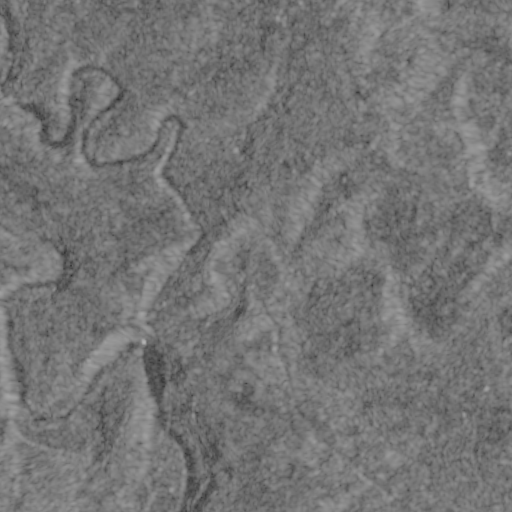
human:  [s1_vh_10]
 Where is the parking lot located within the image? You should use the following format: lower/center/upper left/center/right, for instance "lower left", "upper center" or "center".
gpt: The parking lot is located in the upper left of the image.
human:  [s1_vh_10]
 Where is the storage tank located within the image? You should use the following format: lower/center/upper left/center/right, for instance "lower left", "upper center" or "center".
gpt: The storage tank is located in the center left of the image.
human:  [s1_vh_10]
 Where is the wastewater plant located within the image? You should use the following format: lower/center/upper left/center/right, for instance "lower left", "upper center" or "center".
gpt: The wastewater plant is located in the lower left of the image.
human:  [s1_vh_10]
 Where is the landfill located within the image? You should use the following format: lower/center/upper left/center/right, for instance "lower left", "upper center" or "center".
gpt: There is no landfill in the image.

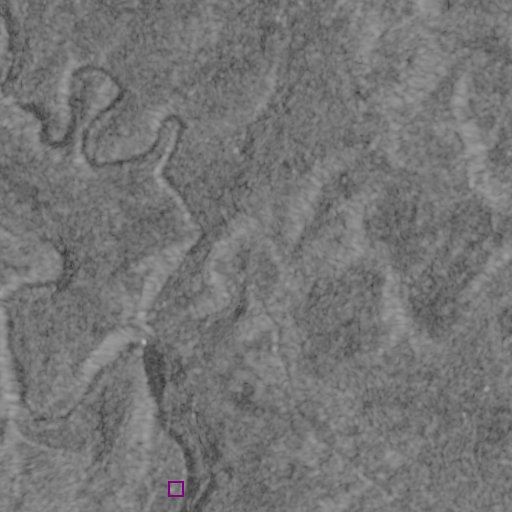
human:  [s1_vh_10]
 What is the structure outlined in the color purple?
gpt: The structure outlined in purple is a wastewater plant.
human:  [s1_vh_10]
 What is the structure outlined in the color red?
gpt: There is no red outline.